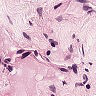
Metastatic tissue present: no